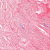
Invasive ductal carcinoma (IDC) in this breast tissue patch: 0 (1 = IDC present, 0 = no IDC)